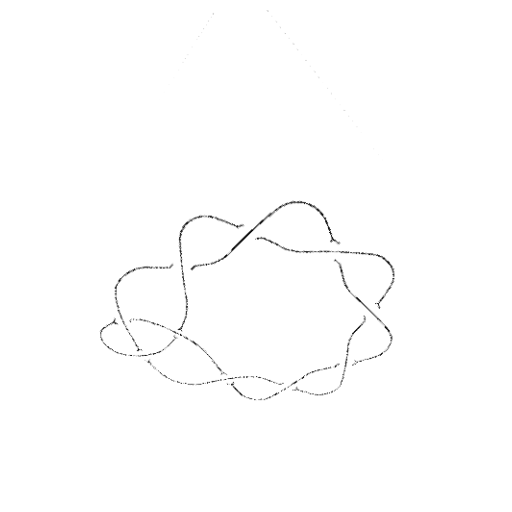
Crossing number: 10